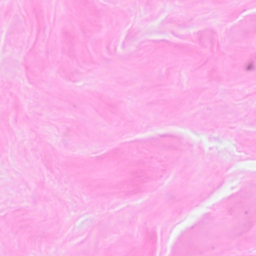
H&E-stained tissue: Breast